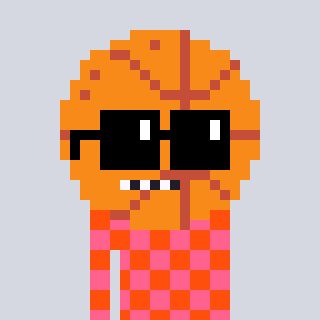
a pixel art character with square black sunglasses, a basketball-shaped head and a orange-colored body on a cool background